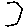
Label: hexagon